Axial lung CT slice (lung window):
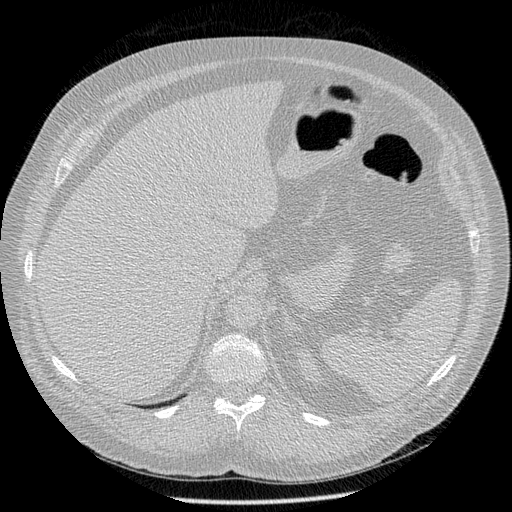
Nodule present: no